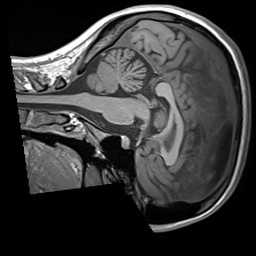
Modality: T1w
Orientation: sagittal
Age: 24
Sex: female
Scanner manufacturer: siemens
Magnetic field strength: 3 T
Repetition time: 1.6 s
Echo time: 0.00236 s